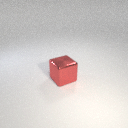
large red metal cube